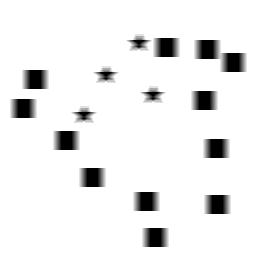
Squares: 12
Triangles: 0
Stars: 4
Total shapes: 16